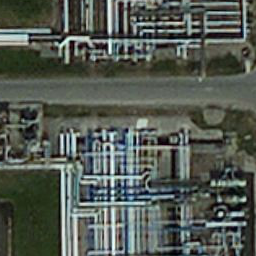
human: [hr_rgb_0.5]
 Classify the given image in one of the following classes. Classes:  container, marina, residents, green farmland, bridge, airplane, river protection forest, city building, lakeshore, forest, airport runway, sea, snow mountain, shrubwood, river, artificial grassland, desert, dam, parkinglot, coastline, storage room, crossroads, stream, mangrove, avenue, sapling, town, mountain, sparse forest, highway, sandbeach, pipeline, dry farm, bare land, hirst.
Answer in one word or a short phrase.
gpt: pipeline